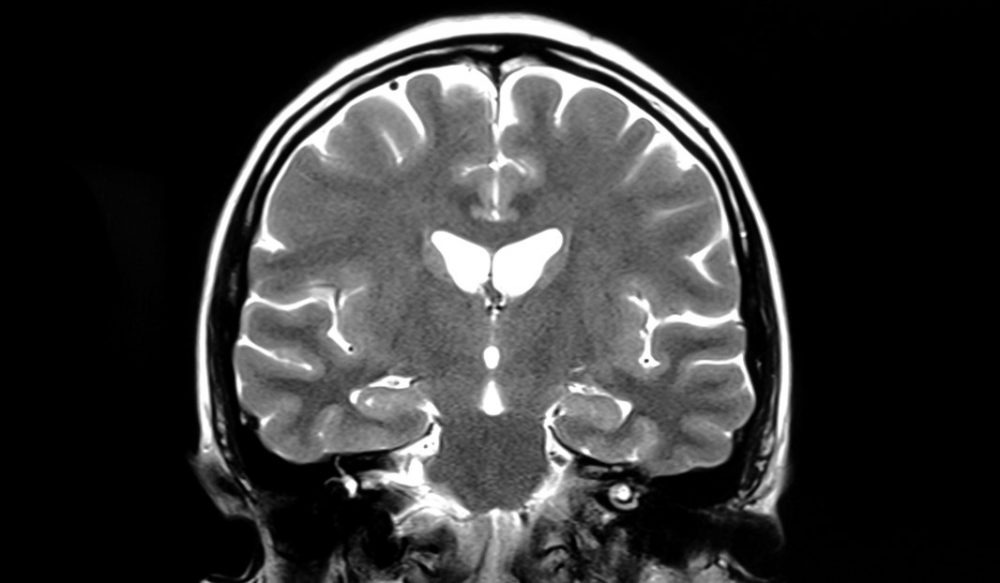
Label: notumor